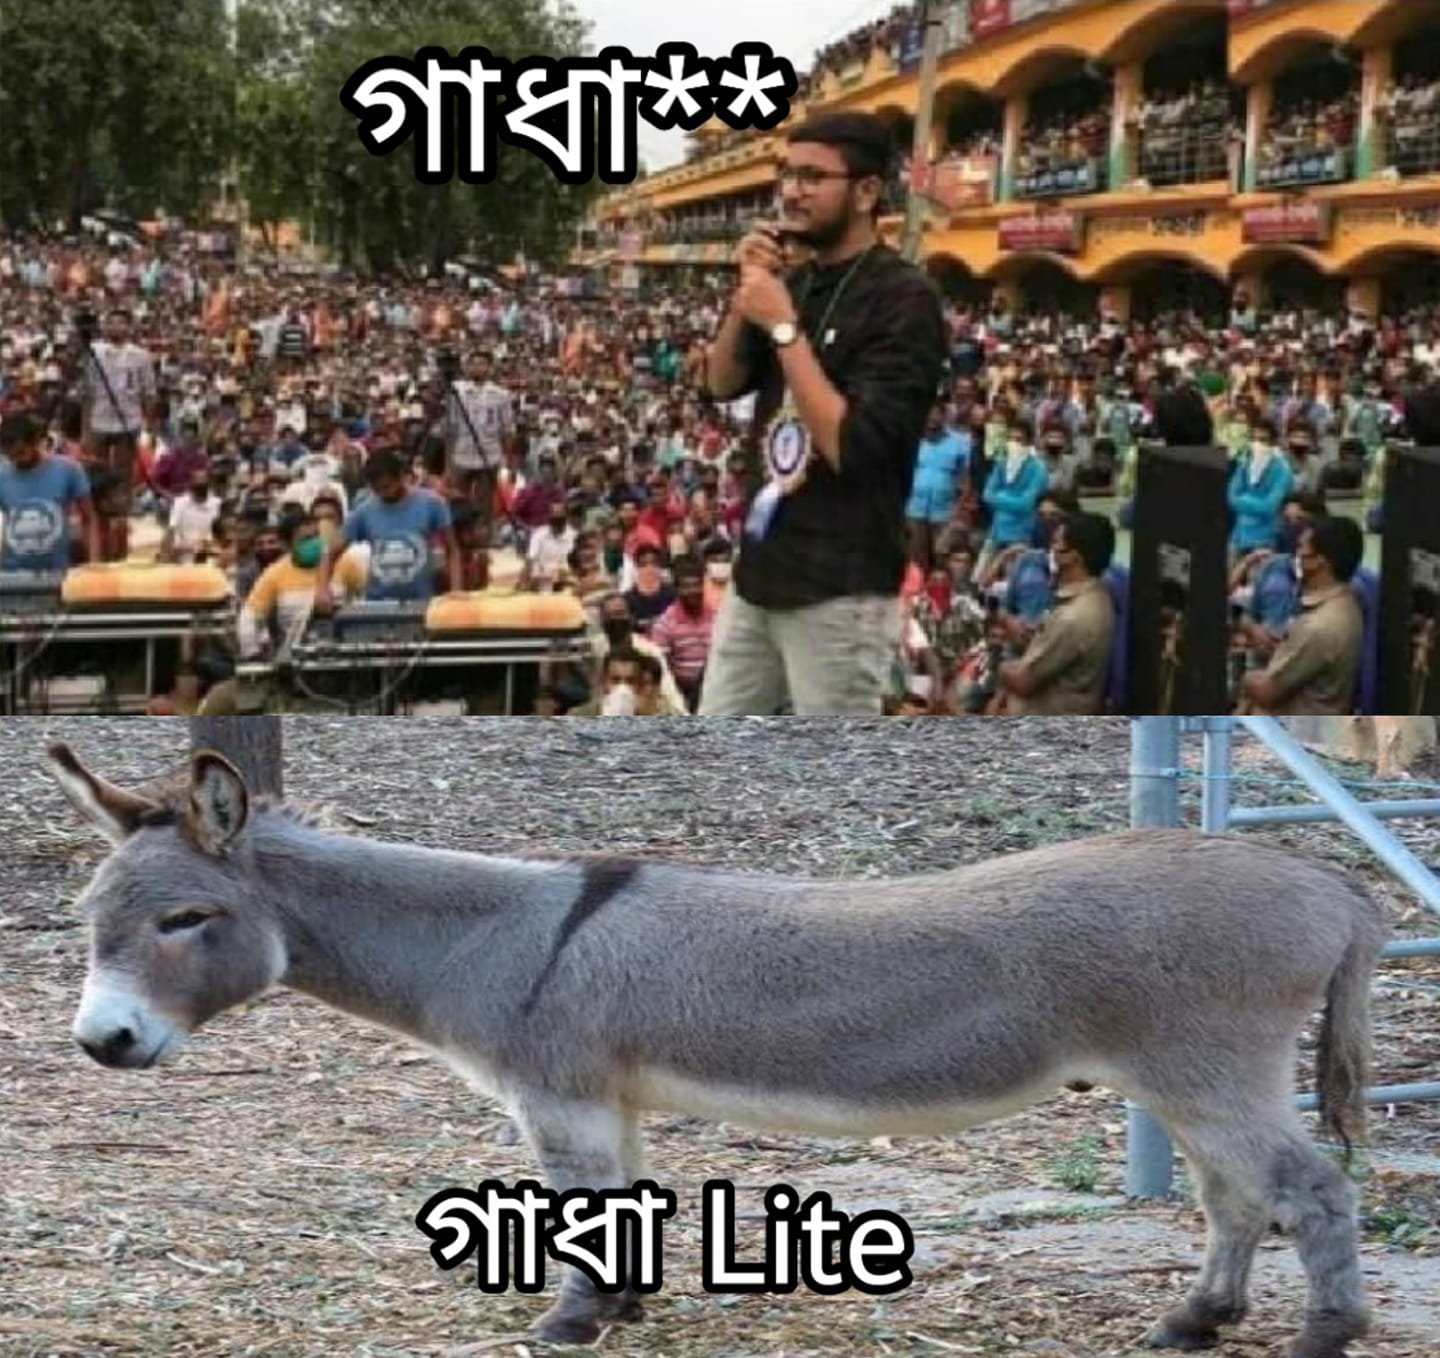
Caption: গাধা **      গাধা Lite
Label: hate